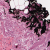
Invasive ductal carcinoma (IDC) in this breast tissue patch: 0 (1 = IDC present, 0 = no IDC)